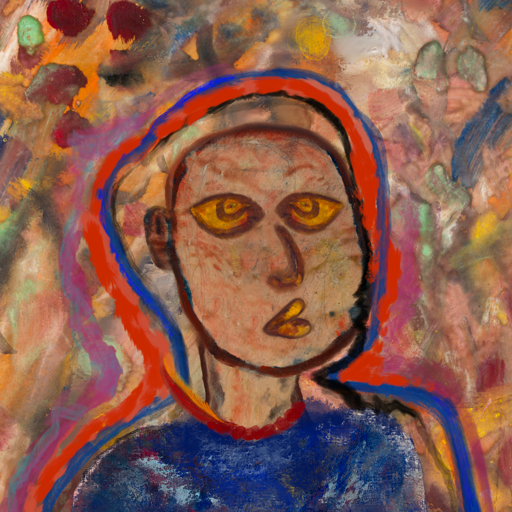
Background: Mother_And_Son_Mother, Head And Neck Side: Orphan, Face Side: Comrade, Bust: Irani, Hair Side: Experience, Head Accessory: Blank, Second Necklace: Blank, Necklace: Pipe, Baby: Blank